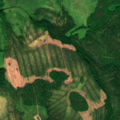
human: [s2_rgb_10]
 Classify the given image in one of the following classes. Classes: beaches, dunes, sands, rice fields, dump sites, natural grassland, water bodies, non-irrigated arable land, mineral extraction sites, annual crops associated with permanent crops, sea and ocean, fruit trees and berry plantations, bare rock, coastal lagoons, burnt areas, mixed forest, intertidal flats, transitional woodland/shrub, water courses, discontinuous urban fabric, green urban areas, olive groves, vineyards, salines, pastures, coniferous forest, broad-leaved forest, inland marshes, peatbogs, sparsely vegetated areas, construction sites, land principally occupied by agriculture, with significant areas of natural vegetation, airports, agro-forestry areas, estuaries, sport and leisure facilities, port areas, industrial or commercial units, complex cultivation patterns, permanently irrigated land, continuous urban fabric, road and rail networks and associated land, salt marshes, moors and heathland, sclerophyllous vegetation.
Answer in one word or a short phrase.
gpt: coniferous forest, transitional woodland/shrub